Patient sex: M
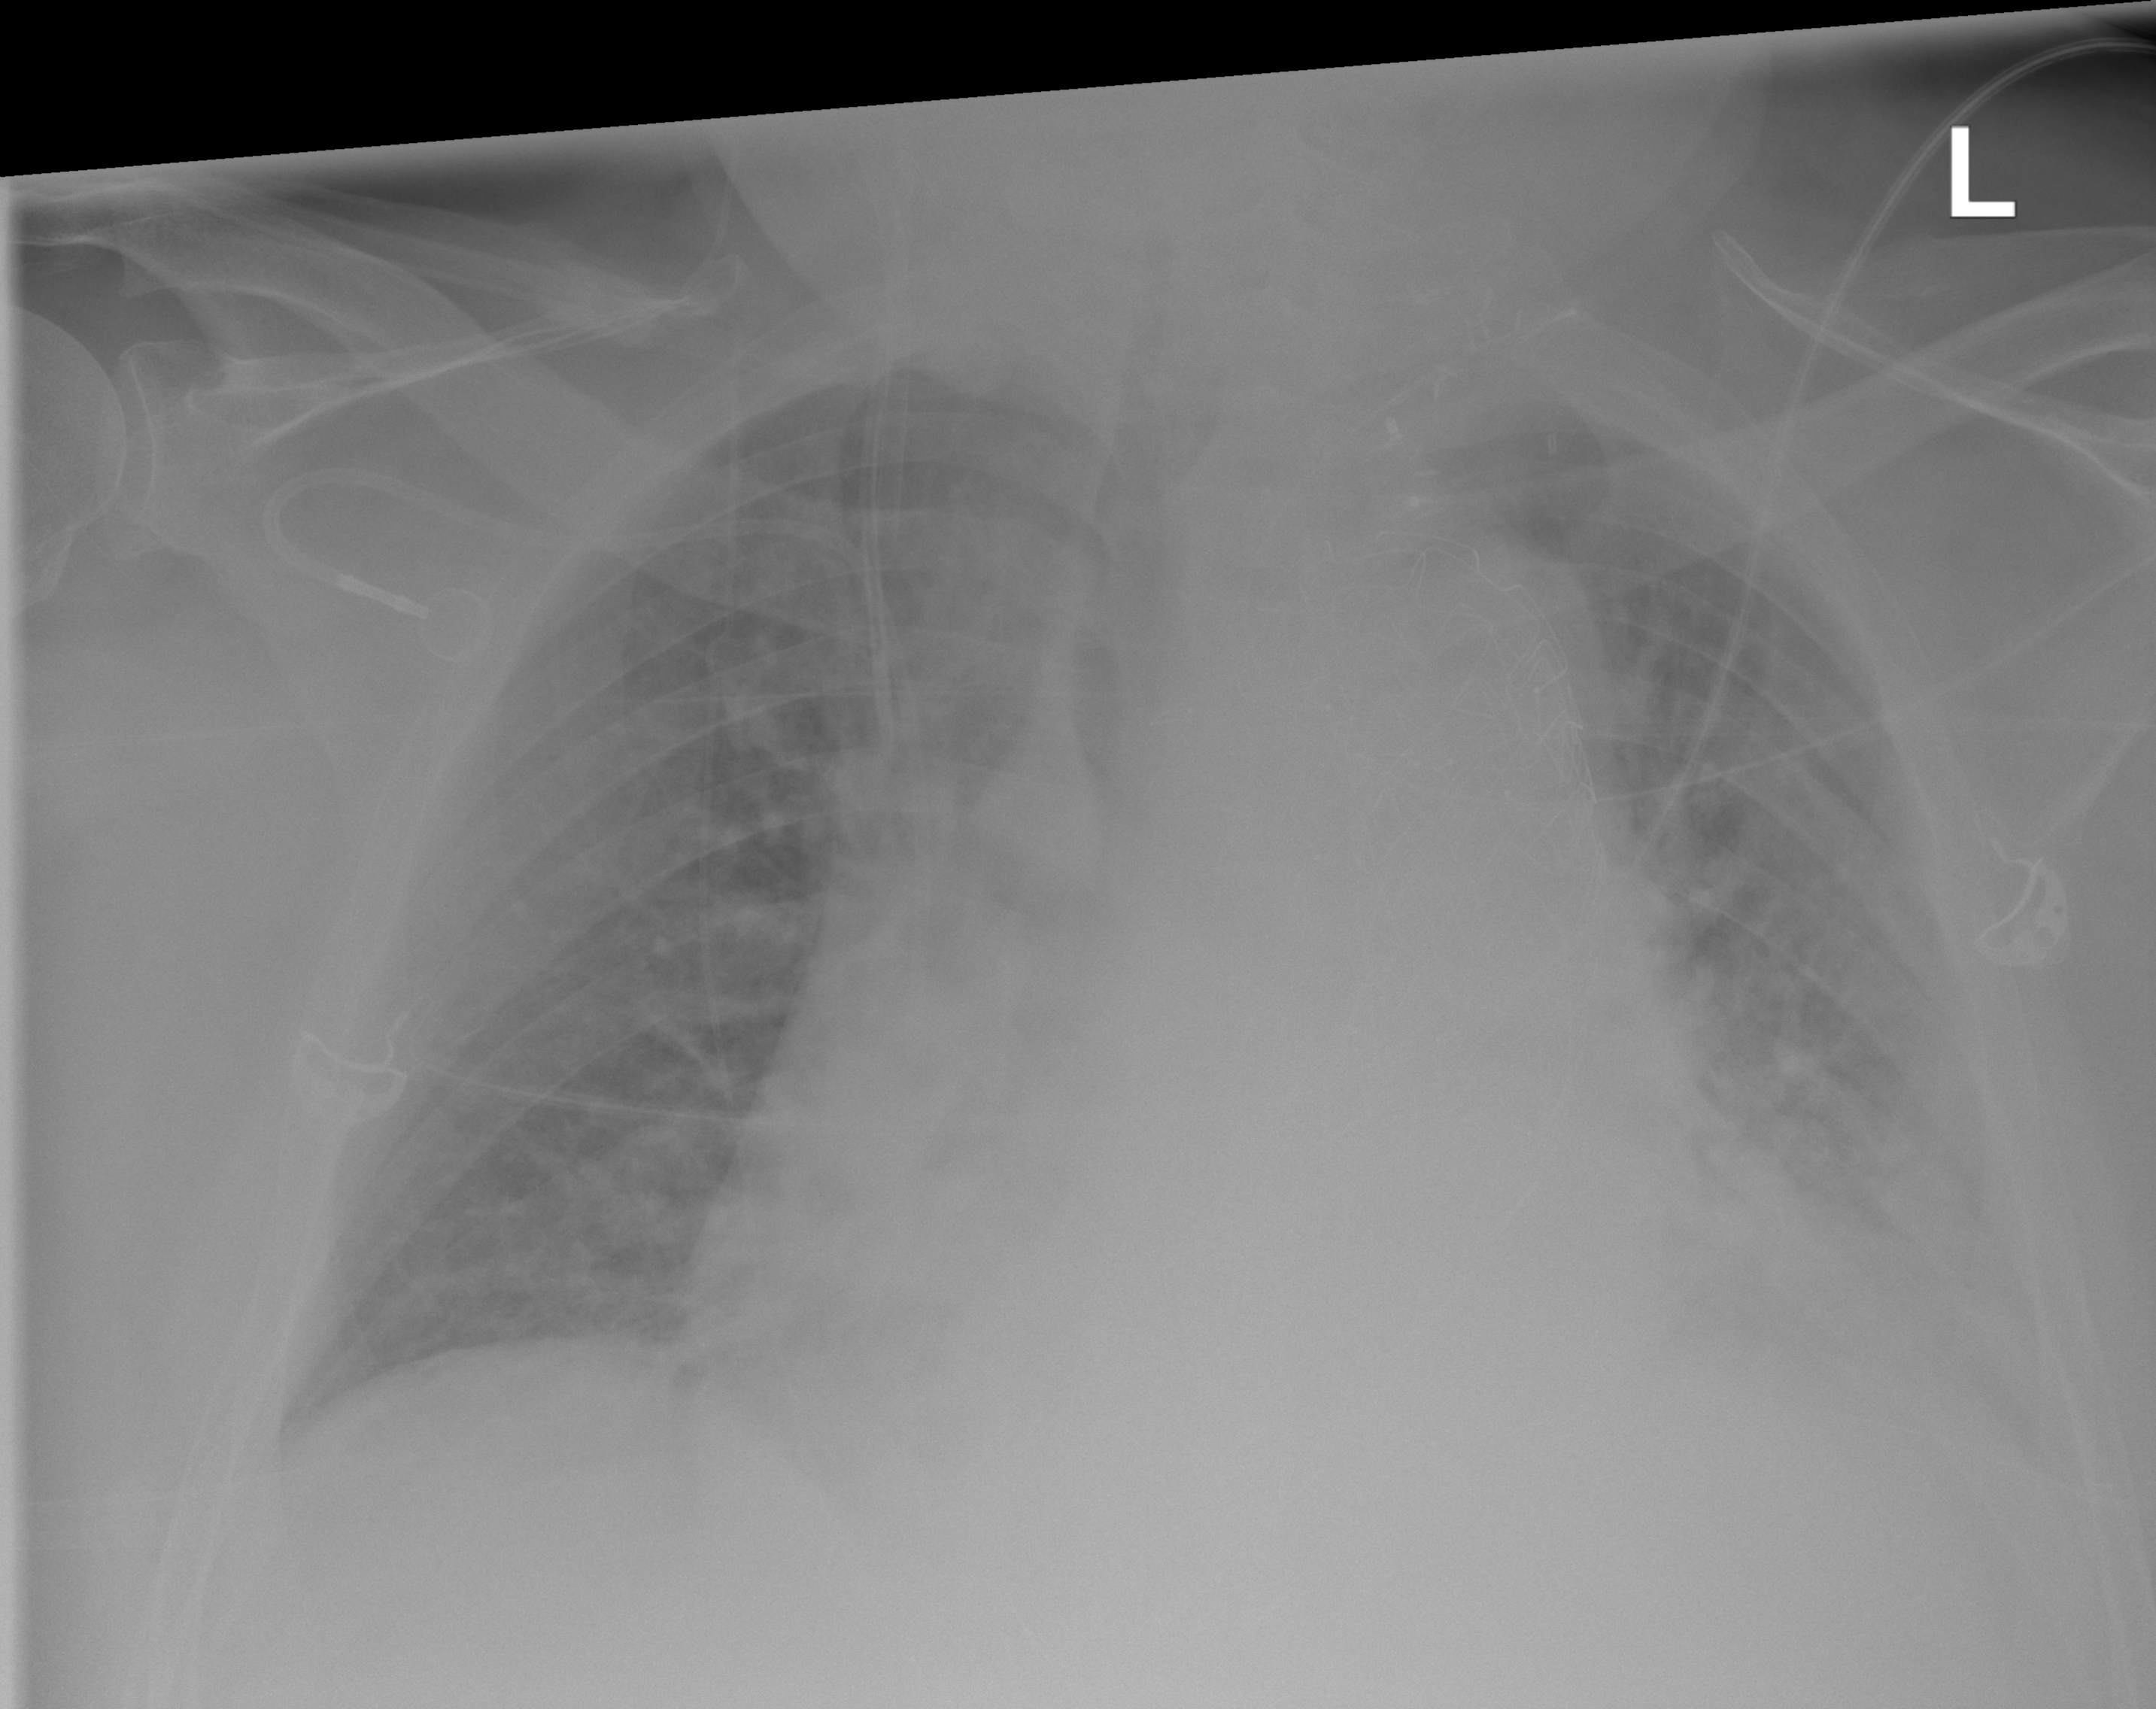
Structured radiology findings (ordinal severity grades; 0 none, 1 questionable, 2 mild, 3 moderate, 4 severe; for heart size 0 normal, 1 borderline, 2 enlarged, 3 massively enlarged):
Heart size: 3
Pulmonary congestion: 2
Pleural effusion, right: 0
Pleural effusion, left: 2
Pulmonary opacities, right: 0
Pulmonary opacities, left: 0
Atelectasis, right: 0
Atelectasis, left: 2